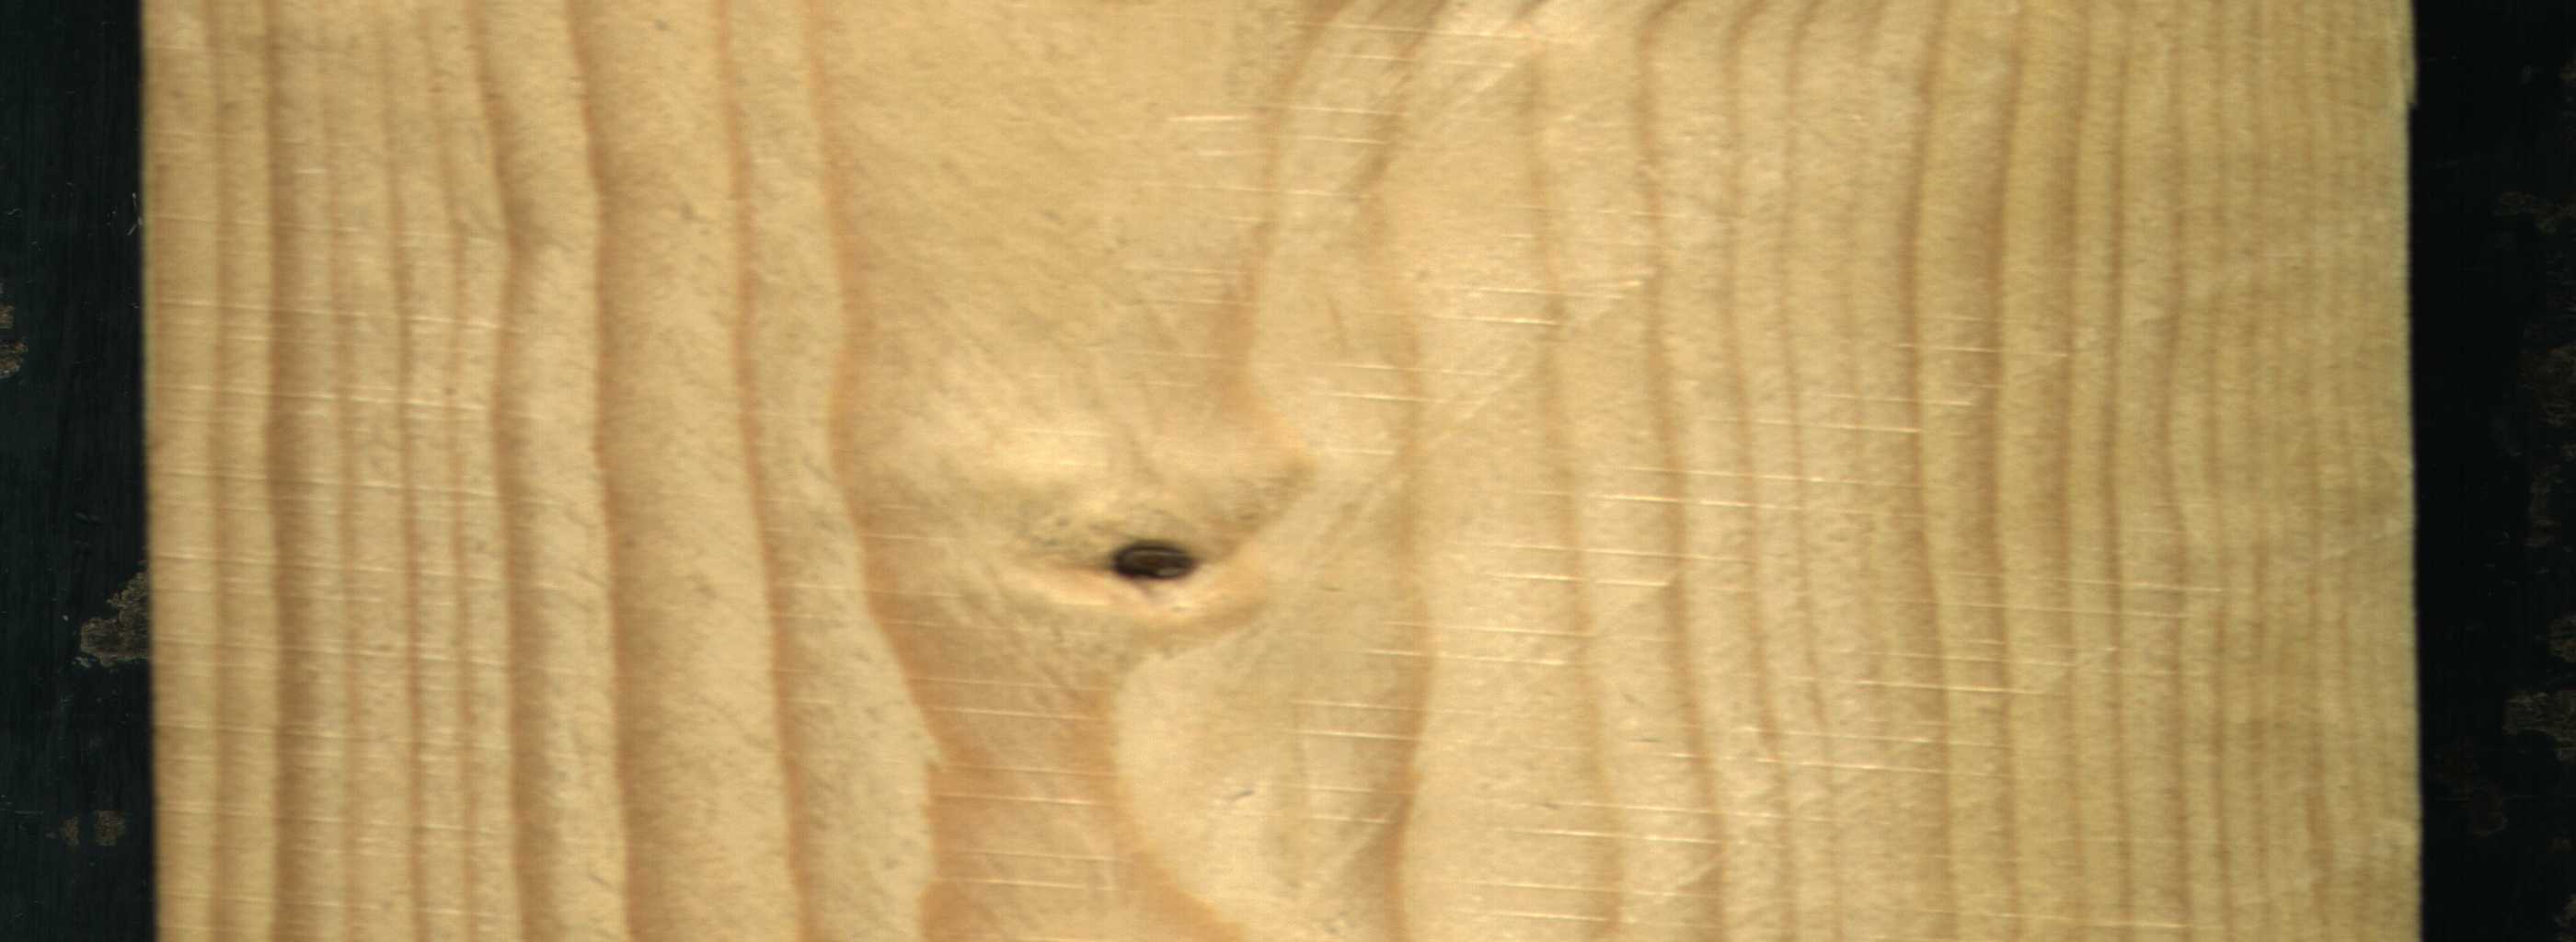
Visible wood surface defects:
Dead_Knot